Aerial crown-view tile of a tropical tree (Barro Colorado Island, Panama), acquired 20240813:
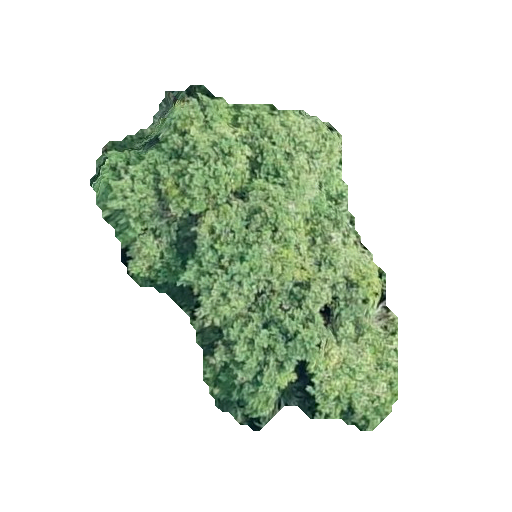
Species: Calophyllum longifolium
GBIF accepted scientific name: Calophyllum longifolium
Crown area: 103.617 m²